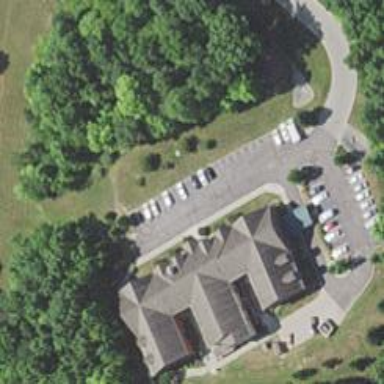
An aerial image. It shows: Nursing home building.